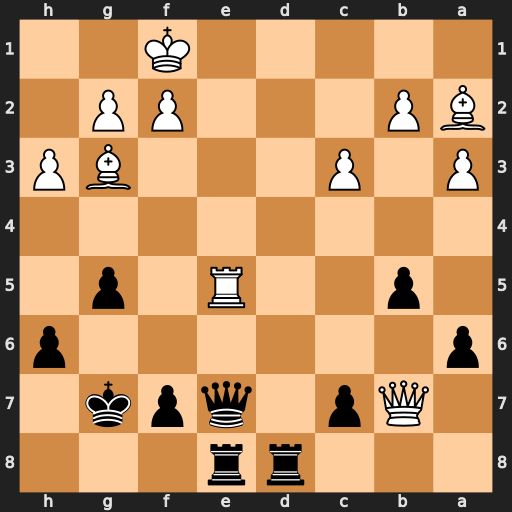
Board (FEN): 3rr3/1Qp1qpk1/p6p/1p2R1p1/8/P1P3BP/BP3PP1/5K2
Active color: b
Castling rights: -
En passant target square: -
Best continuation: Rd1+ Ke2 Qd7